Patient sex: F
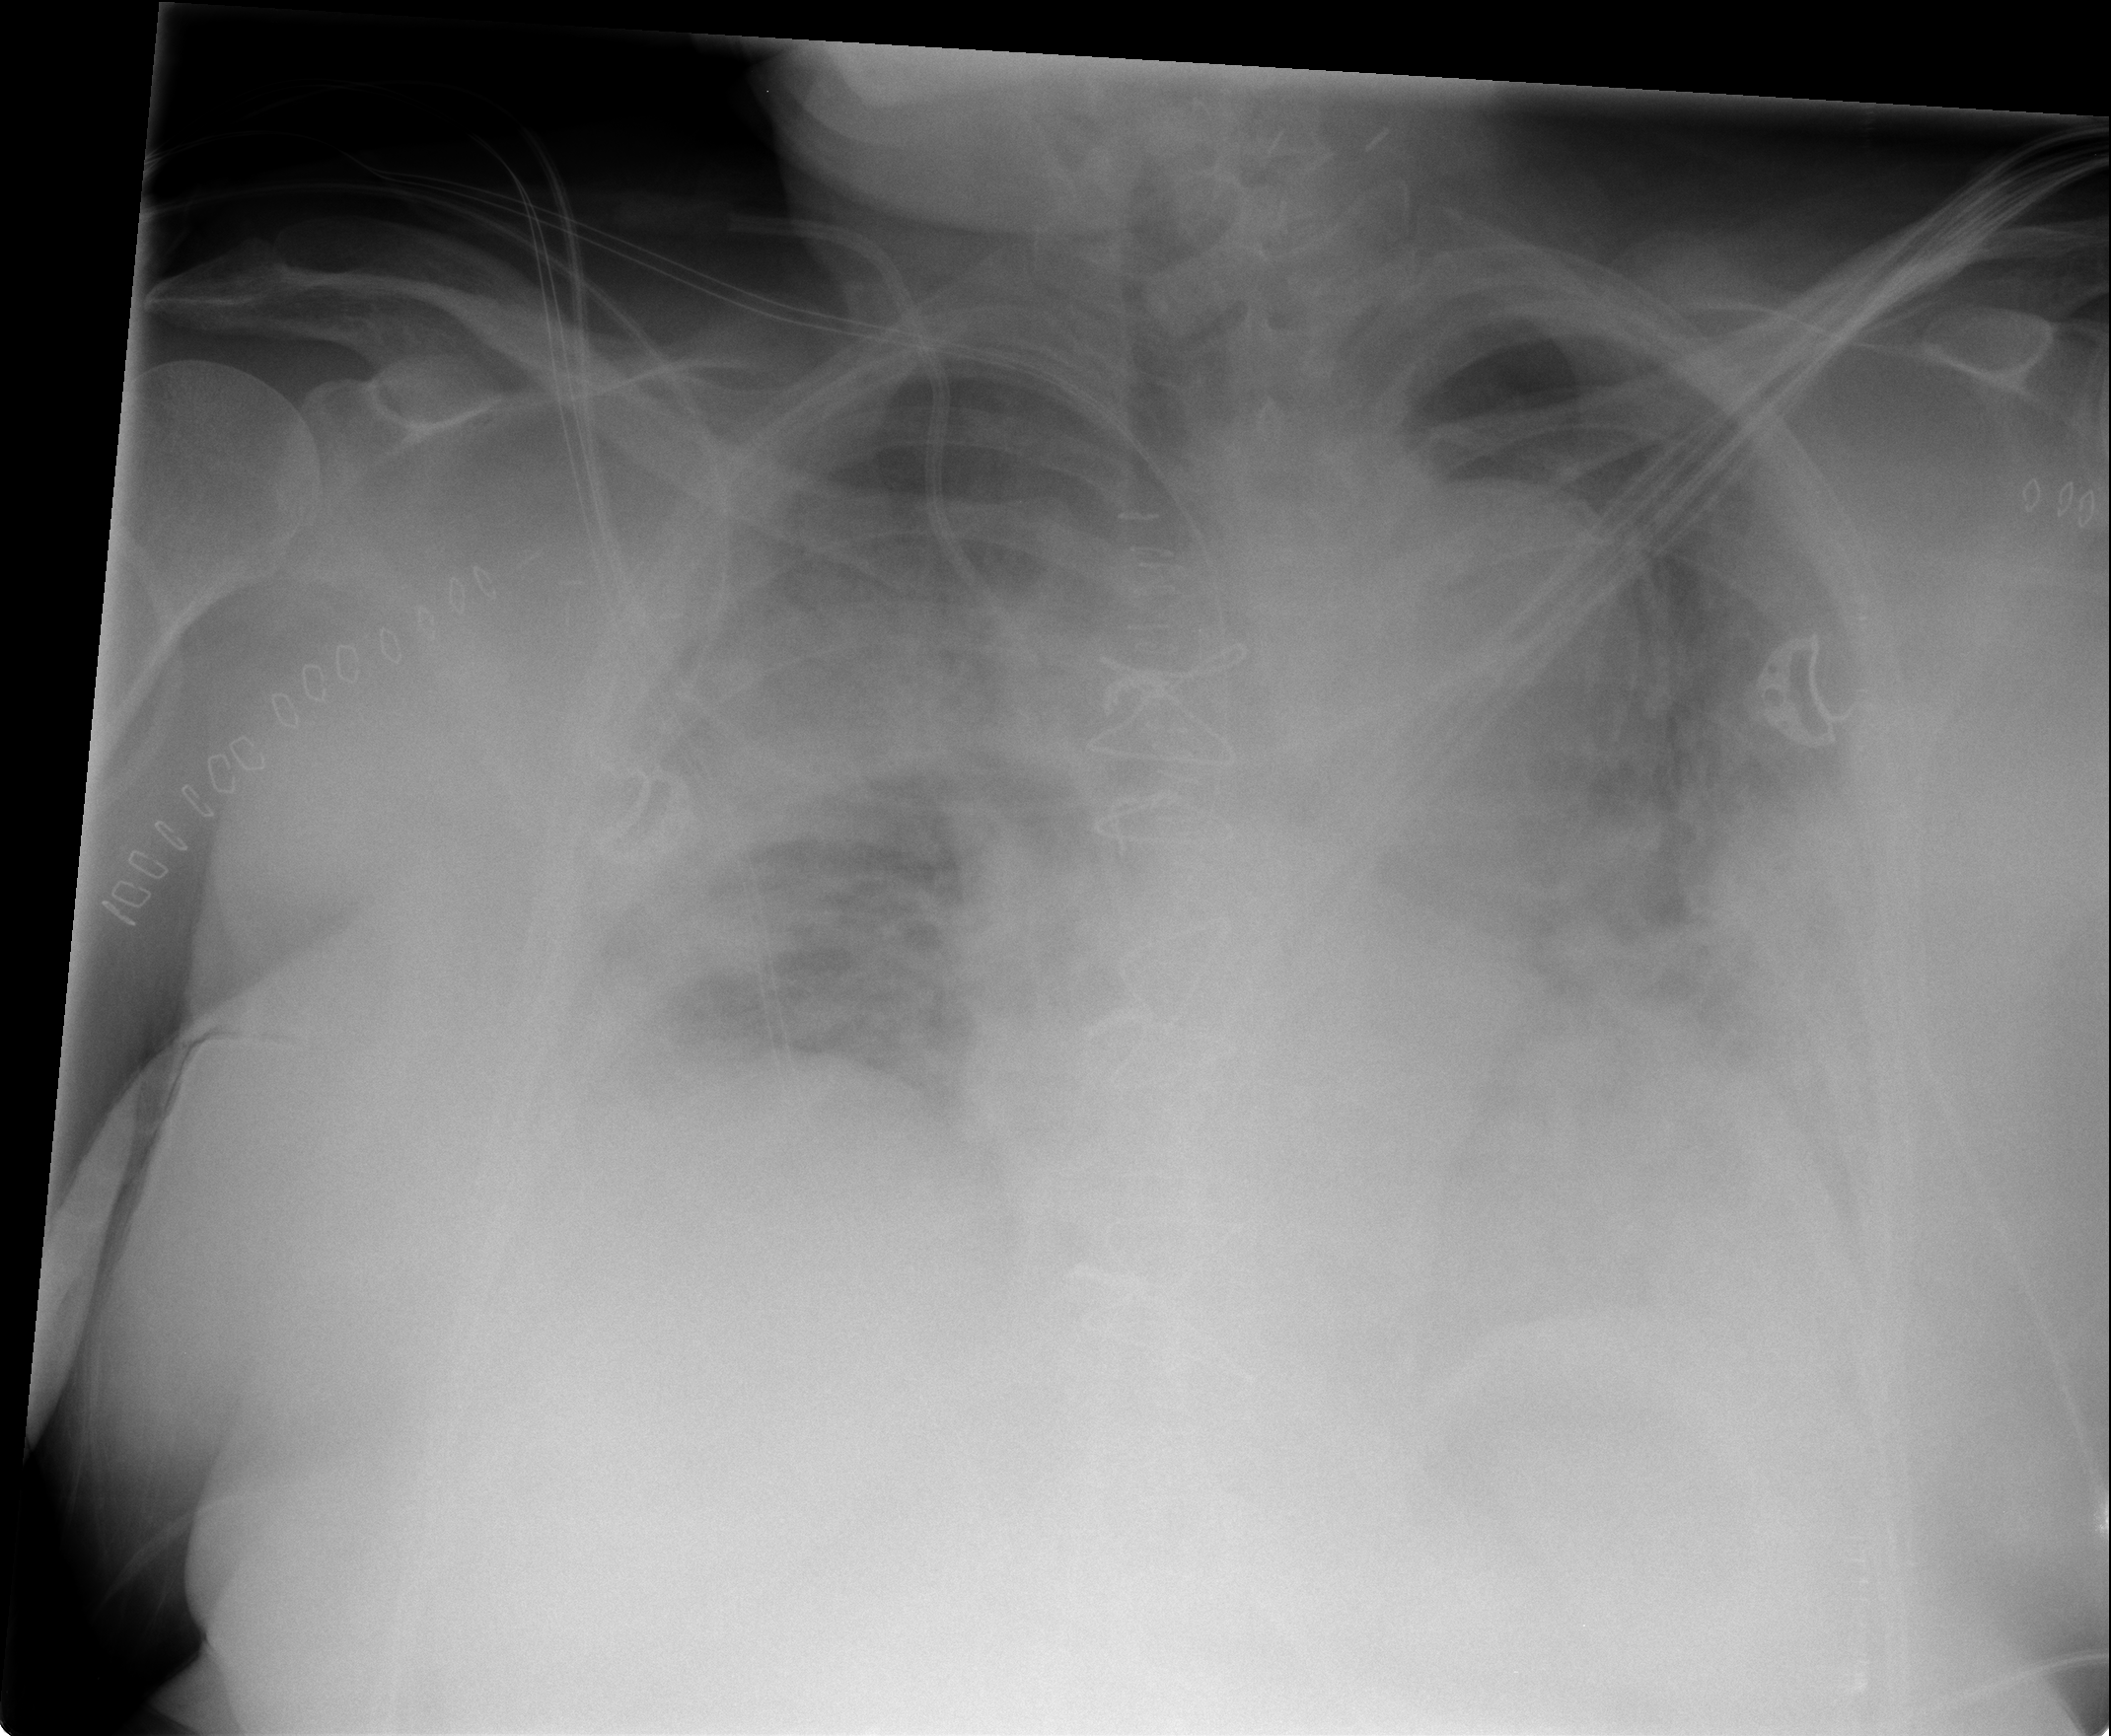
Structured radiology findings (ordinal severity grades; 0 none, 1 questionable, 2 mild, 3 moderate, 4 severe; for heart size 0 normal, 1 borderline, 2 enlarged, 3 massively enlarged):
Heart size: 2
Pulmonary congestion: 2
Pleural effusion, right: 3
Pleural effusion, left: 3
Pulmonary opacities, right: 3
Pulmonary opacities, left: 3
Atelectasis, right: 3
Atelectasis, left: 2